Question: I am generating invoices from within my LightSwitch billing application, and after an invoice is generated, the SubTotal, SalesTax and Total Due cells in the Word document are not of the correct format.
I have gone through every single menu option, and explored other ways to have it formatted before it gets put in the document's Content control, but I just can't get the right format.
The numbers are being displayed as '4100.0000', but they should be like '4,100.00' or at least like '4100.00'.
How can this be done?
I realise that this is borderline off-topic, but I figured I'd post here anyway

As requested, code for document generation:
'''
using System;
using System.Linq;
using System.IO;
using System.IO.IsolatedStorage;
using System.Collections.Generic;
using Microsoft.LightSwitch;
using Microsoft.LightSwitch.Framework.Client;
using Microsoft.LightSwitch.Presentation;
using Microsoft.LightSwitch.Presentation.Extensions;
using OfficeIntegration;
namespace LightSwitchApplication
{
public partial class Billing
{
partial void GenerateInvoice_Execute()
{
var mappings = new List<ColumnMapping>();
mappings.Add(new ColumnMapping("InvoiceId", "InvoiceId"));
mappings.Add(new ColumnMapping("DateGenerated", "DateGenerated"));
mappings.Add(new ColumnMapping("InvoiceDataGridSubTotal", "SubTotal"));
mappings.Add(new ColumnMapping("InvoiceDataGridSalesTax", "Tax"));
mappings.Add(new ColumnMapping("InvoiceDataGridDateDue", "DateDue"));
mappings.Add(new ColumnMapping("InvoiceDataGridTotalDue", "Total"));
object doc;
string path = @"C:\Users\Jason\Documents\SV Invoice.docx";
doc = OfficeIntegration.Word.GenerateDocument(path, this.BillingTables.SelectedItem, mappings);
}
}
}
'''
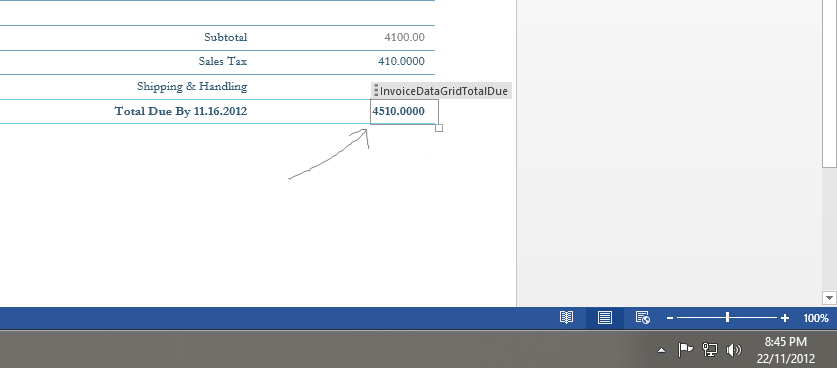
Answer: You should be able to supply a third parameter to the 'ColumnMapping' constructor: A delegate that formats the values:
'''
Func<decimal, string> formatDelegate = x => x.ToString("c2");
mappings.Add(new ColumnMapping("InvoiceDataGridSubTotal", "SubTotal",
FormatDelegate: formatDelegate));
'''